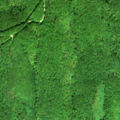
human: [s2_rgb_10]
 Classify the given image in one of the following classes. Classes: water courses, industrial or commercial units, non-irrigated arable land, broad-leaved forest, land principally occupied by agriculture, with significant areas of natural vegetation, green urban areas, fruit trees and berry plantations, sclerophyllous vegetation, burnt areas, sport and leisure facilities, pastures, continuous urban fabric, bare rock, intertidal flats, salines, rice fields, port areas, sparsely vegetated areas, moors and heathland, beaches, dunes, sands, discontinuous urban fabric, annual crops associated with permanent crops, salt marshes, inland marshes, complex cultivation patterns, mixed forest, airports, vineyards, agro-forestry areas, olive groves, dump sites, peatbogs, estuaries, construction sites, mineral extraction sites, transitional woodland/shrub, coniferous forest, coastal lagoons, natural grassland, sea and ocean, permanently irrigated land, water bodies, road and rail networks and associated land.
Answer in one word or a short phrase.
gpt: broad-leaved forest